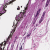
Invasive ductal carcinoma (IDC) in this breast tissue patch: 0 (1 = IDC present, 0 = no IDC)